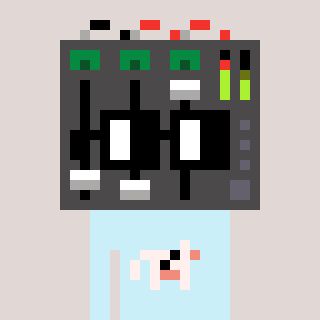
a pixel art character with square black glasses, a mixer-shaped head and a cold-colored body on a warm background